Question: I'm doing a website for my friend. I tried to use django-filebrowser, which I have been using for a long time with no problems.
I've got a django-grappelli installed for it and latest Pillow.
Situation look like this: I'm uploading small image and it appears in my filebrowser popup. The problem starts with bigger images. Right after upload, when I click to view all images, I'm getting an error which is saying: 'broken data stream when reading image file'
Everything set up localy is working perfectly, but when I try to run it on my production server, filebrowser falls appart.
Im posting here an image with error and full log error.

external image link: <URL>
besides that here is a full raw log:
<URL>
I was trying to change chmod settings, install another versions of grappelli, filebrowser and pillow. Also I've tried to include various numbers of settings in my settings.py file. But nothing was successful. My guess is that something is wrong with creating a django thumbnail or something.
This is the first time I'm occuring this error.
Any help is appreciated.
Best wishes
SEB
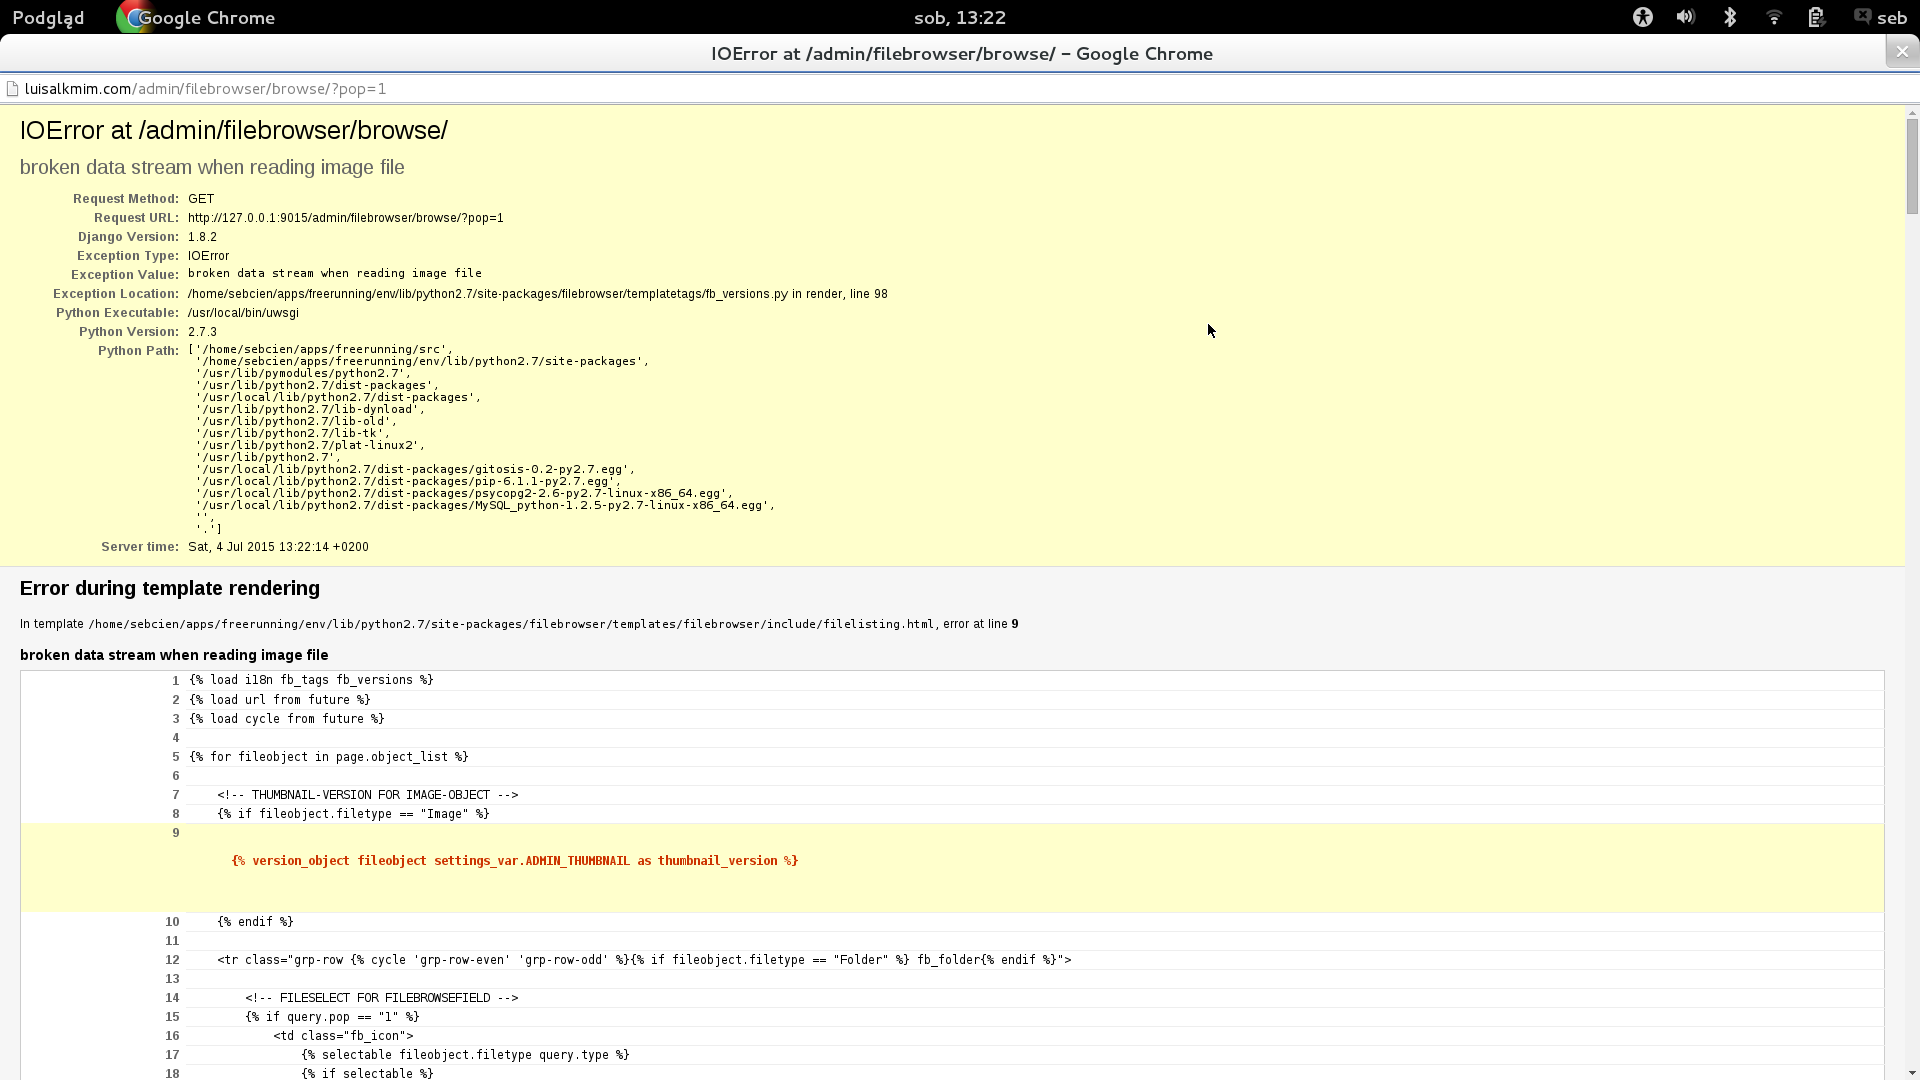
Answer: So I found the solution. I knew something was wrong with system libraries, because this problem occured on 2 servers. Unfortunetely I couldn't access admin rights because it was not my VPS, just rented hosting with no admin rights.
The problem was with libjpeg in version 6.8. Everything works fine from version 8, after recompiling virtualenviroment.
Best wishes !